Question: Ive been having some trouble using Plot to graph a complicated composite function.
I am trying to plot the 'ArgMax' of a composite function 'F[]'.
'F[]' involves several levels of nested composite functions, many of which involve 'Solve[]' and 'Min[]' or 'Max[]'.
I don't have any problems with the way 'F[]' performs in my program (with the possible exception of how it renders in Plot), so I wont include the lengthy code that defines 'F[]' and its underlying simpler functions, for now.
When I try to use
'Plot[FindArgMax[F[],{vars}]', I get a very fast return on my output, which is mostly correct, except for the fact that I get a range with some buggy false values, which appear to be rendered as incorrect vertical segments over a portion of the plot.
I have evaluated 'F[]' over the range where the bugginess is happening, and have confirmed that the proper values are in line with the smooth curve shown in the second pic below.

'Plot[NArgMax[[F[],{vars}]', I get a correct plot which does not include the bugginess/false vertical segments, but it takes a considerably longer time.
I cant post a second link, but the 'NArgMax' plot generates the same picture as above, but smooth and without the holes and vertical segments.
Without getting into the specifics of 'F[]', is there a quick and easy way to coax 'FindArgMax' into working properly here? Basically, is this a common issue with Plot that has a well known fix, or do I need to devote more time to recoding my definitions of 'F[]' and the underlying composite functions if I want to be able to use the fast FindArgMax command in my Plot?
Thanks in advance for any help, from a first timer here on the forum. :)
EDIT: Sample code from the troublesome portion of my program:
G1[x_, y_] := a Log[b x + cc y + d]Gx1[x_, y_] := Derivative[1, 0][G1][x, y];
Gy1[x_, y_] := Derivative[0, 1][G1][x, y];piPP1 = {y, x};c1ycrit0[fy_, mu1_] :=
Max[0, Flatten[
Solve<URL>] == piPP1[[2]], y,
x]]<URL>][[2]]]c1xcrit1[fx_, fy_, mu1_] := Max[Quiet[
Flatten[
Solve[Gx1[x,
Flatten<URL>][[2]]] ==
mu1 fx, x]]<URL>][[2]]],
Quiet[Flatten[
Solve[Gx1[x,
Max[0, Flatten[
Solve<URL>] == piPP1[[2]], y,
x]]<URL>][[2]]]c1xcrit2[fx_, fy_, mu1_, T1_] :=
Max[Quiet[
Flatten[Solve[T1 == x fx + fy c1ycrit0[fy, mu1] , x,
y]]<URL>][[2]]],
Quiet[Flatten[
Solve<URL>] == piPP1[[2]], T1 == x fx + fy piPP1[[2]]}, x,
y]]<URL>][[2]]]]Manipulate[
Quiet[Plot[(fx - xc) Max[0,
Min[c1xcrit1[fx, fy, mu1], c1xcrit2[fx, fy, mu1, T1]]], {fx, 0,
fxMax}, PlotRange -> {{0, fxMax}, {0, xPTmax}}]],
{{mu1, 10, Subscript[Mu, 1]}, 0, 100}, {{xc, 3}, 0,
100}, {{fy, 10}, 0, 100}, {{T1, 100}, 0, 1000}, {{fxMax, 50}, 0,
100}, {{xPTmax, 100}, 0, 400}, ContinuousAction -> None]BRX[fy_, xc_, mu1_, T1_] :=
Quiet[FindArgMax[(fx -
xc) (Min[{c1xcrit1[fx, fy, mu1],
c1xcrit2[fx, fy, mu1, T1]}]), {fx, xc}]]BRX1[fy_, xc_, mu1_, T1_] :=
Quiet[NArgMax[(fx -
xc) (Min[{c1xcrit1[fx, fy, mu1], c1xcrit2[fx, fy, mu1, T1]}]),
fx]]Manipulate[
xBR = Plot[BRX[fy, xc, mu1, T1], {fy, 0, hmax},
PlotRange -> {{0, hmax}, {0, hmax}}], {{mu1, 10,
Subscript[Mu, 1]}, 0, 100}, {{xc, 3}, 0, 10}, {{T1, 100}, 0,
1000}, {{hmax, 40}, 0, 100}, ContinuousAction -> None]Manipulate[
xBR1 = Plot[BRX1[fy, xc, mu1, T1], {fy, 0, hmax},
PlotRange -> {{0, hmax}, {0, hmax}}], {{mu1, 10,
Subscript[Mu, 1]}, 0, 100}, {{xc, 3}, 0, 10}, {{T1, 100}, 0,
1000}, {{hmax, 40}, 0, 100}, ContinuousAction -> None]
Further edit: Changing the starting point "xc" for solving for "fx" in the BRX[] function drastically changes the result of the plot, which leads me to believe that it might be unlikely that I will be able to usefully use FindArgMax at all. I suppose that the derivatives are all a little too screwy due to all the MINs and MAXs in the underlying functions. Im still hopeful that there is a fix here that will enable to use FindArgMax, but Im a lot less optimistic after trying a few of the things suggested so far.
Thanks again to everyone for your help so far! :)
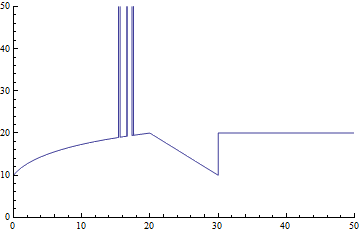
Answer: ## Relevant answer (see below for original)
Looking at your code, the problem is really about understanding delayed/immediate evaluation in Mathematica. For example, observe how nicely the following renders, compared to your first 'Manipulate'.
'''
Manipulate[
Plot[Evaluate[(fx - xc) Max[0,
Min[c1xcrit1[fx, fy, mu1], c1xcrit2[fx, fy, mu1, T1]]]], {fx, 0,
fxMax}, PlotRange -> {{0, fxMax}, {0, xPTmax}}], {{mu1, 10,
Subscript[Mu, 1]}, 0, 100}, {{xc, 3}, 0, 100}, {{fy, 10}, 0,
100}, {{T1, 100}, 0, 1000}, {{fxMax, 50}, 0, 100}, {{xPTmax, 100},
0, 400}]
'''

As you can see, the only difference is an 'Evaluate' which evaluates the expression to be plotted once and for all, instead of doing all the symbolical math over each time a new plot is needed. I suspect adding 'Evaluate' in a similar way to your other plots would do the trick once you get your errors fixed.
If you want to learn how you should have coded the above, here are some study points:
- 'Rule''->''ReplaceAll''./''Flatten[{{y->x+2}}[[1]][[2]]''y/.First[{{y-> x+2}}]'- 'Quiet''Quiet'- 'Set''=''SetDelayed'':=''c1xcrit1''='':='
I hope this helps a bit -- but really, if you want to use Mathematica you should find a tutorial or something to teach you the basics.
'''
c1xcrit1[fx_, fy_, mu1_] = With[{
y1 = y /. First@Solve[piPP1[[1]] == piPP1[[2]], y],
y2 = y /. First@Solve[Gy1[x, y] == fy*mu1 && piPP1[[1]] == piPP1[[2]], y, x]
},Max[
x /. First@Solve[Gx1[x, y1] == mu1 fx, x],
x /. First@Solve[Gx1[x, y2] == mu1 fx, x]]]
'''
## Original answer
The two functions you are comparing use very different algorithms: 'FindArgMax' is a convenience front-end to 'FindMaximum', while 'NArgMax' is a front-end to 'NMaximize'. Comparing the methods available for the two functions
- 'FindMaximum''FindArgMax'- 'NArgMax''NMaximize'
To put it another way: use 'FindMaximum' or 'FindArgMax' for nice functions, where the derivatives yield useful information. For nasty function, use 'NArgMax'/'NMaximize'.
Since 'FindArgMax' almost works, I'll assume your function is nice.
For the differential methods the evolution is first done symbolically in an attempt to establish an analytical expression for the gradient. Quoting from the docs: "FindArgMax first localizes the values of all variables, then evaluates f with the variables being symbolic, and then repeatedly evaluates the result numerically."
It sounds like your 'F' is sufficiently complicated that symbolic evaluation is not going to go anywhere. If this is the case then prevent symbolic evaluation by wrapping. Also, adding a cache at the same time rarely hurts:
'''
Fnum[args__/;And@@(NumericQ/@{args})]:=Fnum[args]=F[args]
'''
You might think that this will be as slow as the 'NArgMax', but in many cases you will find that the QuasiNewton algorithms are impressively good at building an estimate of the derivatives it needs.
Given that we don't know your 'F' this is of course complete guesswork -- but I hope it helps a bit.